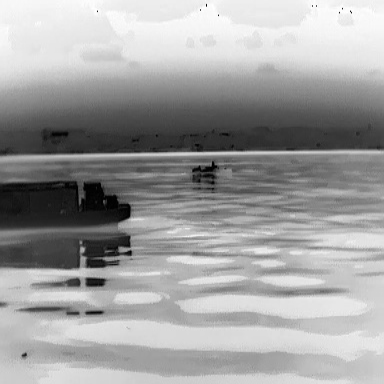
There is a warship in the infrared image.